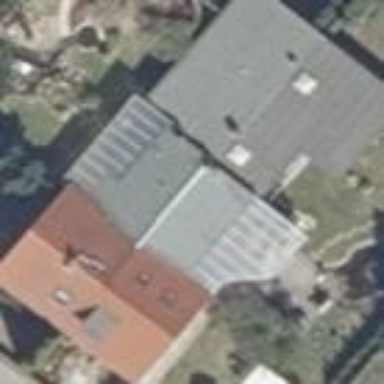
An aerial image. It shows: Semidetached house with gabled roof.